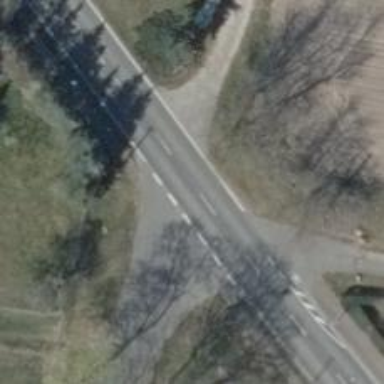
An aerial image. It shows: Secondary road with asphalt surface. There is cycle track on the right side of the road.